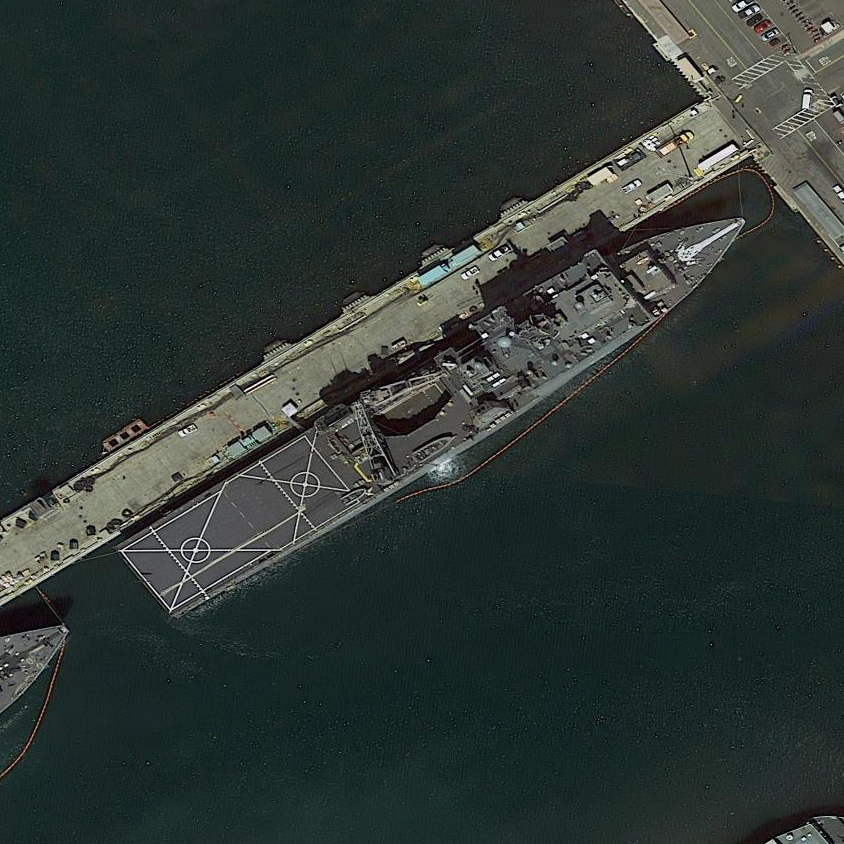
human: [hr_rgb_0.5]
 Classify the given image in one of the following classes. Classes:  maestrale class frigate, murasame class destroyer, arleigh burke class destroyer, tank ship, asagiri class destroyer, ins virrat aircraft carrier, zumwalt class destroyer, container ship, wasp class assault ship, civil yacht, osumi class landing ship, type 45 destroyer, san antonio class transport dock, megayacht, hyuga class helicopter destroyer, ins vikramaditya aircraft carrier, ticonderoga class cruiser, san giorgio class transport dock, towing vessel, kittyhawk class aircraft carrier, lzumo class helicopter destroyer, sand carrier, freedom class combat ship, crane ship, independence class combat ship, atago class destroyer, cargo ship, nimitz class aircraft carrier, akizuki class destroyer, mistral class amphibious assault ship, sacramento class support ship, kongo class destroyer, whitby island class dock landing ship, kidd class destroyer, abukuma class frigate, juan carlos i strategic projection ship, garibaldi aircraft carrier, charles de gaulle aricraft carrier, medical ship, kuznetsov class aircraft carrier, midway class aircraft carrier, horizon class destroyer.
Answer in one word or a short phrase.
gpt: Whitby Island class dock landing ship